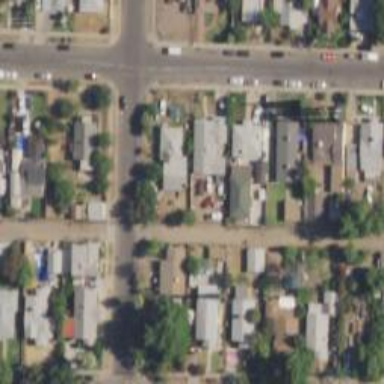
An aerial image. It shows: Alley classified as service road.